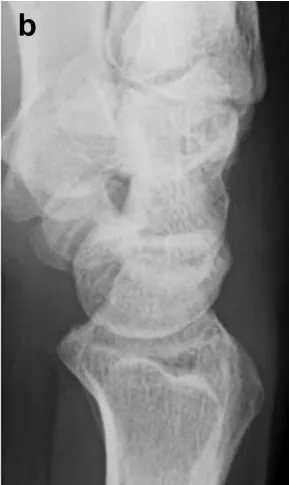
First radiographic assessment of the hand. Lateral plain radiographs showing only scaphoid non-union.
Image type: radiology (x_ray)